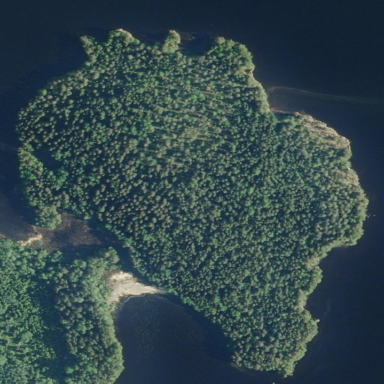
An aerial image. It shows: Island.